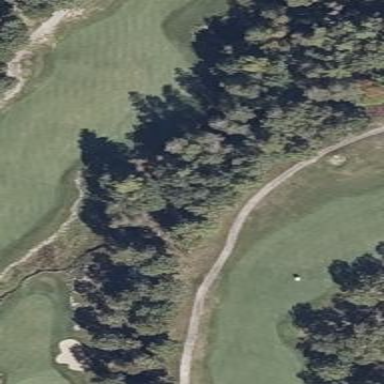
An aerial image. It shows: Grassy area designated as golf fairway.